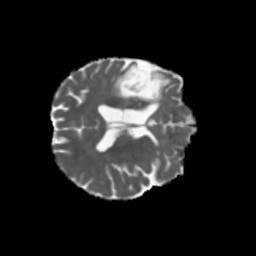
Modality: MD
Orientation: axial
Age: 64
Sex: female
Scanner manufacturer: siemens
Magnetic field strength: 3 T
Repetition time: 5.47 s
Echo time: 0.0854 s